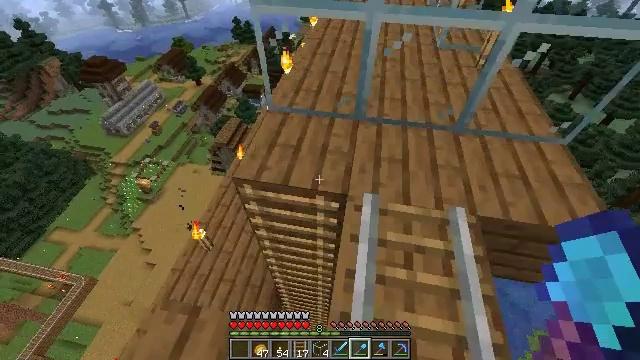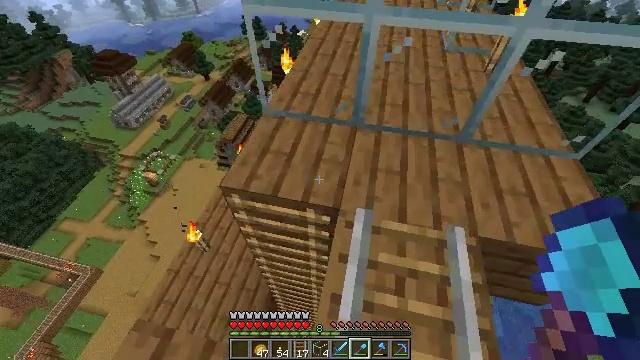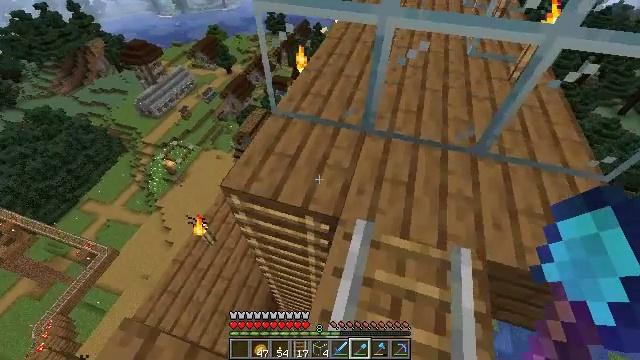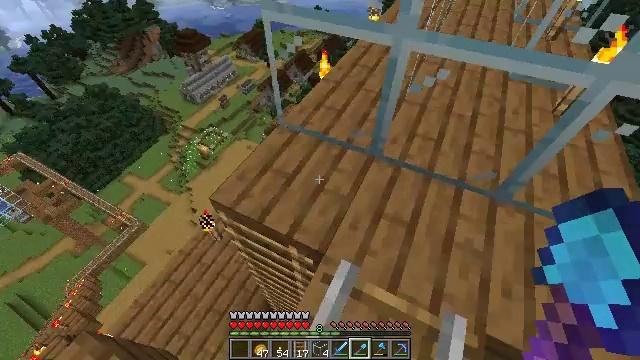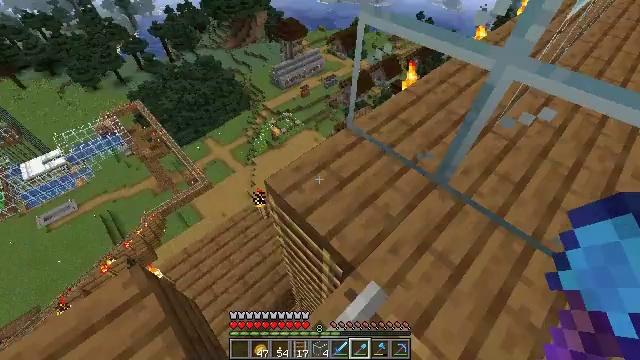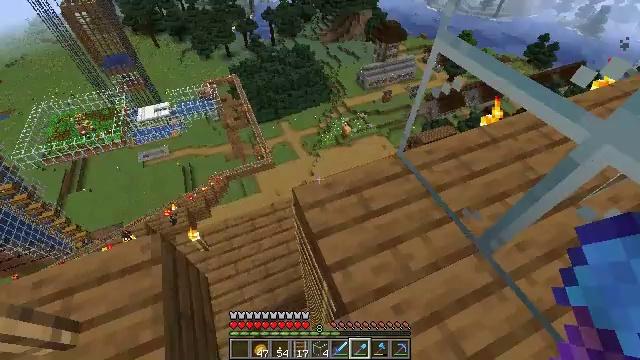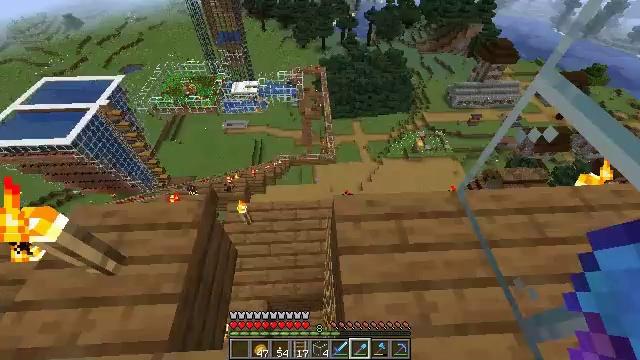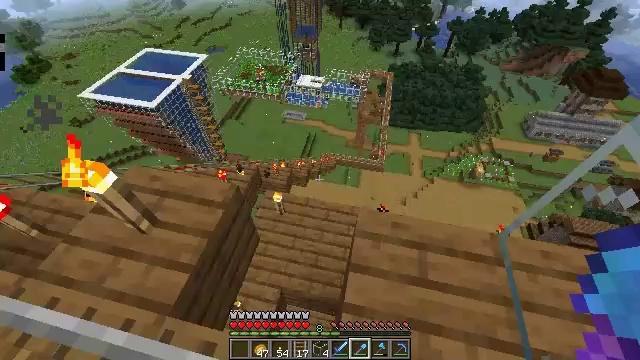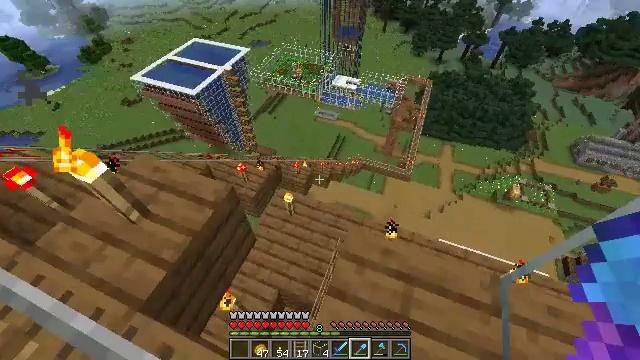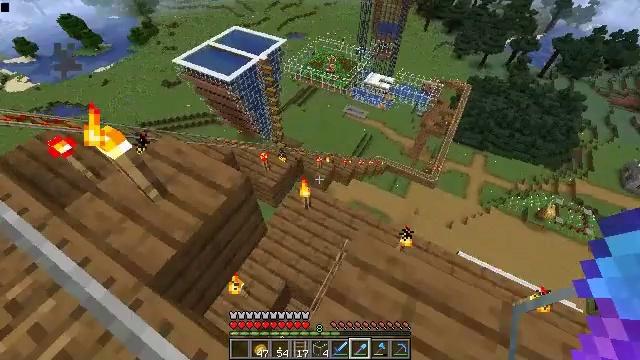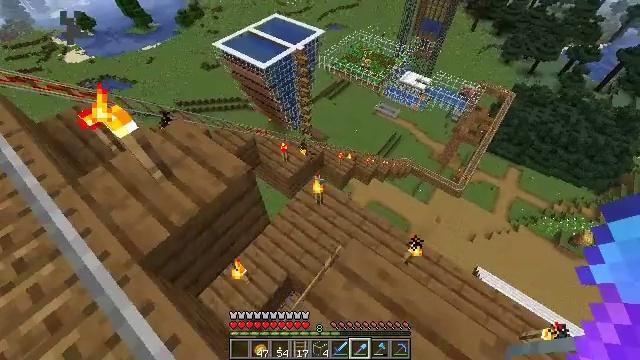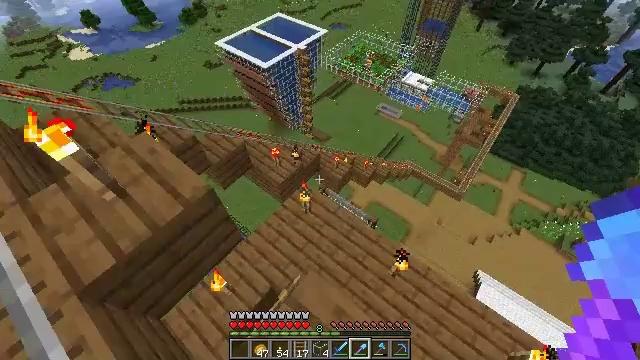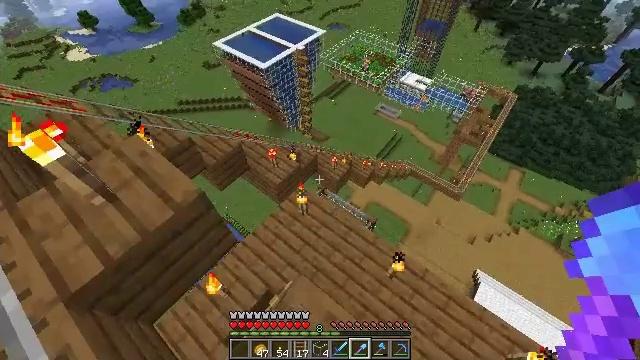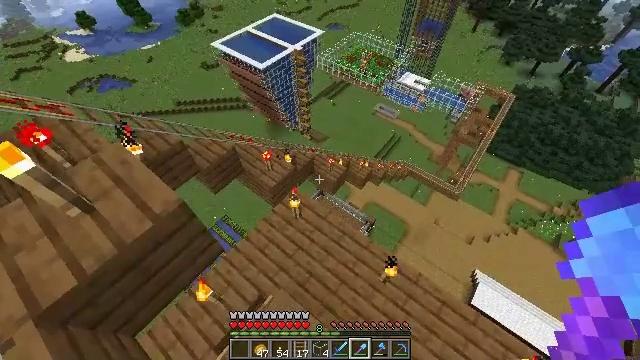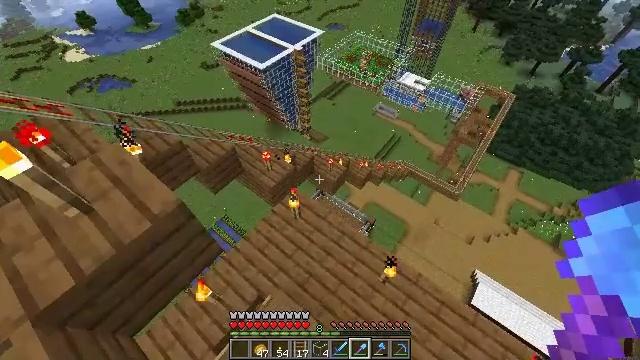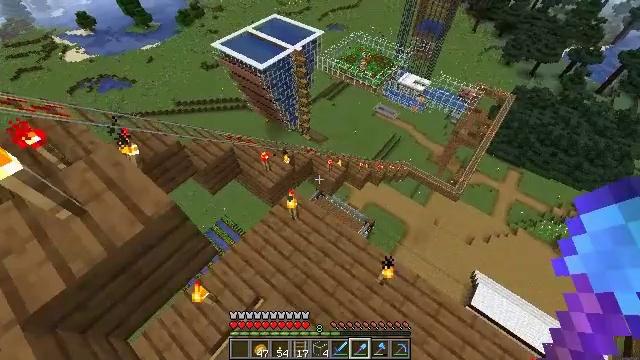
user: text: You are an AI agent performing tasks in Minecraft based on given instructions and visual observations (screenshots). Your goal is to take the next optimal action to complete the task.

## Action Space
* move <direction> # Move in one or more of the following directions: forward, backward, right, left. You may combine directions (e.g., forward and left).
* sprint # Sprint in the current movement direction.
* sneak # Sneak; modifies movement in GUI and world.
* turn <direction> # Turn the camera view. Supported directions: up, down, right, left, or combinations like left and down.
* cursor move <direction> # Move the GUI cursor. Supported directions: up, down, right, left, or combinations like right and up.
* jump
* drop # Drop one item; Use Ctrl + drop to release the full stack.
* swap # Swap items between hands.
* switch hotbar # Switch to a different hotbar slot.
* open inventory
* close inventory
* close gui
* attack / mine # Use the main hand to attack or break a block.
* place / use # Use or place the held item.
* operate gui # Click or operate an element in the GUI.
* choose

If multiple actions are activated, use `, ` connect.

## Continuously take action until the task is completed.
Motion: motion action
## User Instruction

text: Remove a spruce sign from the inventory.
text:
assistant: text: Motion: move forward and move right, turn left
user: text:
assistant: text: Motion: move forward and move right, turn left
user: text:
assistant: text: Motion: move forward and move right, turn left
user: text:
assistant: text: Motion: move forward and move right, turn left
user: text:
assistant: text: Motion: move forward and move right, turn left
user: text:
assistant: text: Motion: move forward and move right, turn left
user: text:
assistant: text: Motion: move forward and move right, turn left
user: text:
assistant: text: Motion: move forward and move right, turn left
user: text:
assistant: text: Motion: move forward and move right, turn left and down
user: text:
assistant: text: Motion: move forward and move right, turn left and down
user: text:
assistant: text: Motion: move forward and move right
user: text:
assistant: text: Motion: no_op
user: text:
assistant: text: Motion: no_op
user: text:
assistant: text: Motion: no_op
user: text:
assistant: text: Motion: no_op
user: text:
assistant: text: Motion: no_op
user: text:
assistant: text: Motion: turn left and up
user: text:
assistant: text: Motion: turn left
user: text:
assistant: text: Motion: turn left
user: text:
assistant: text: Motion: turn left and down
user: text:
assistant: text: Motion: turn left and down
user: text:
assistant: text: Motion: turn left and down
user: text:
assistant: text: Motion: turn left
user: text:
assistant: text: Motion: no_op
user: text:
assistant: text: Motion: no_op
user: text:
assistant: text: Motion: no_op
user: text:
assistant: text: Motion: no_op
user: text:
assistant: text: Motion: no_op
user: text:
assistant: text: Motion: move forward
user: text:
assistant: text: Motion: move forward, turn left